Interaction volume radius: 10 \u00c5
Interaction volume height: 40 \u00c5
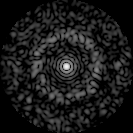
Disorder parameter: 0.8219